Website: apple
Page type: customer-info-address
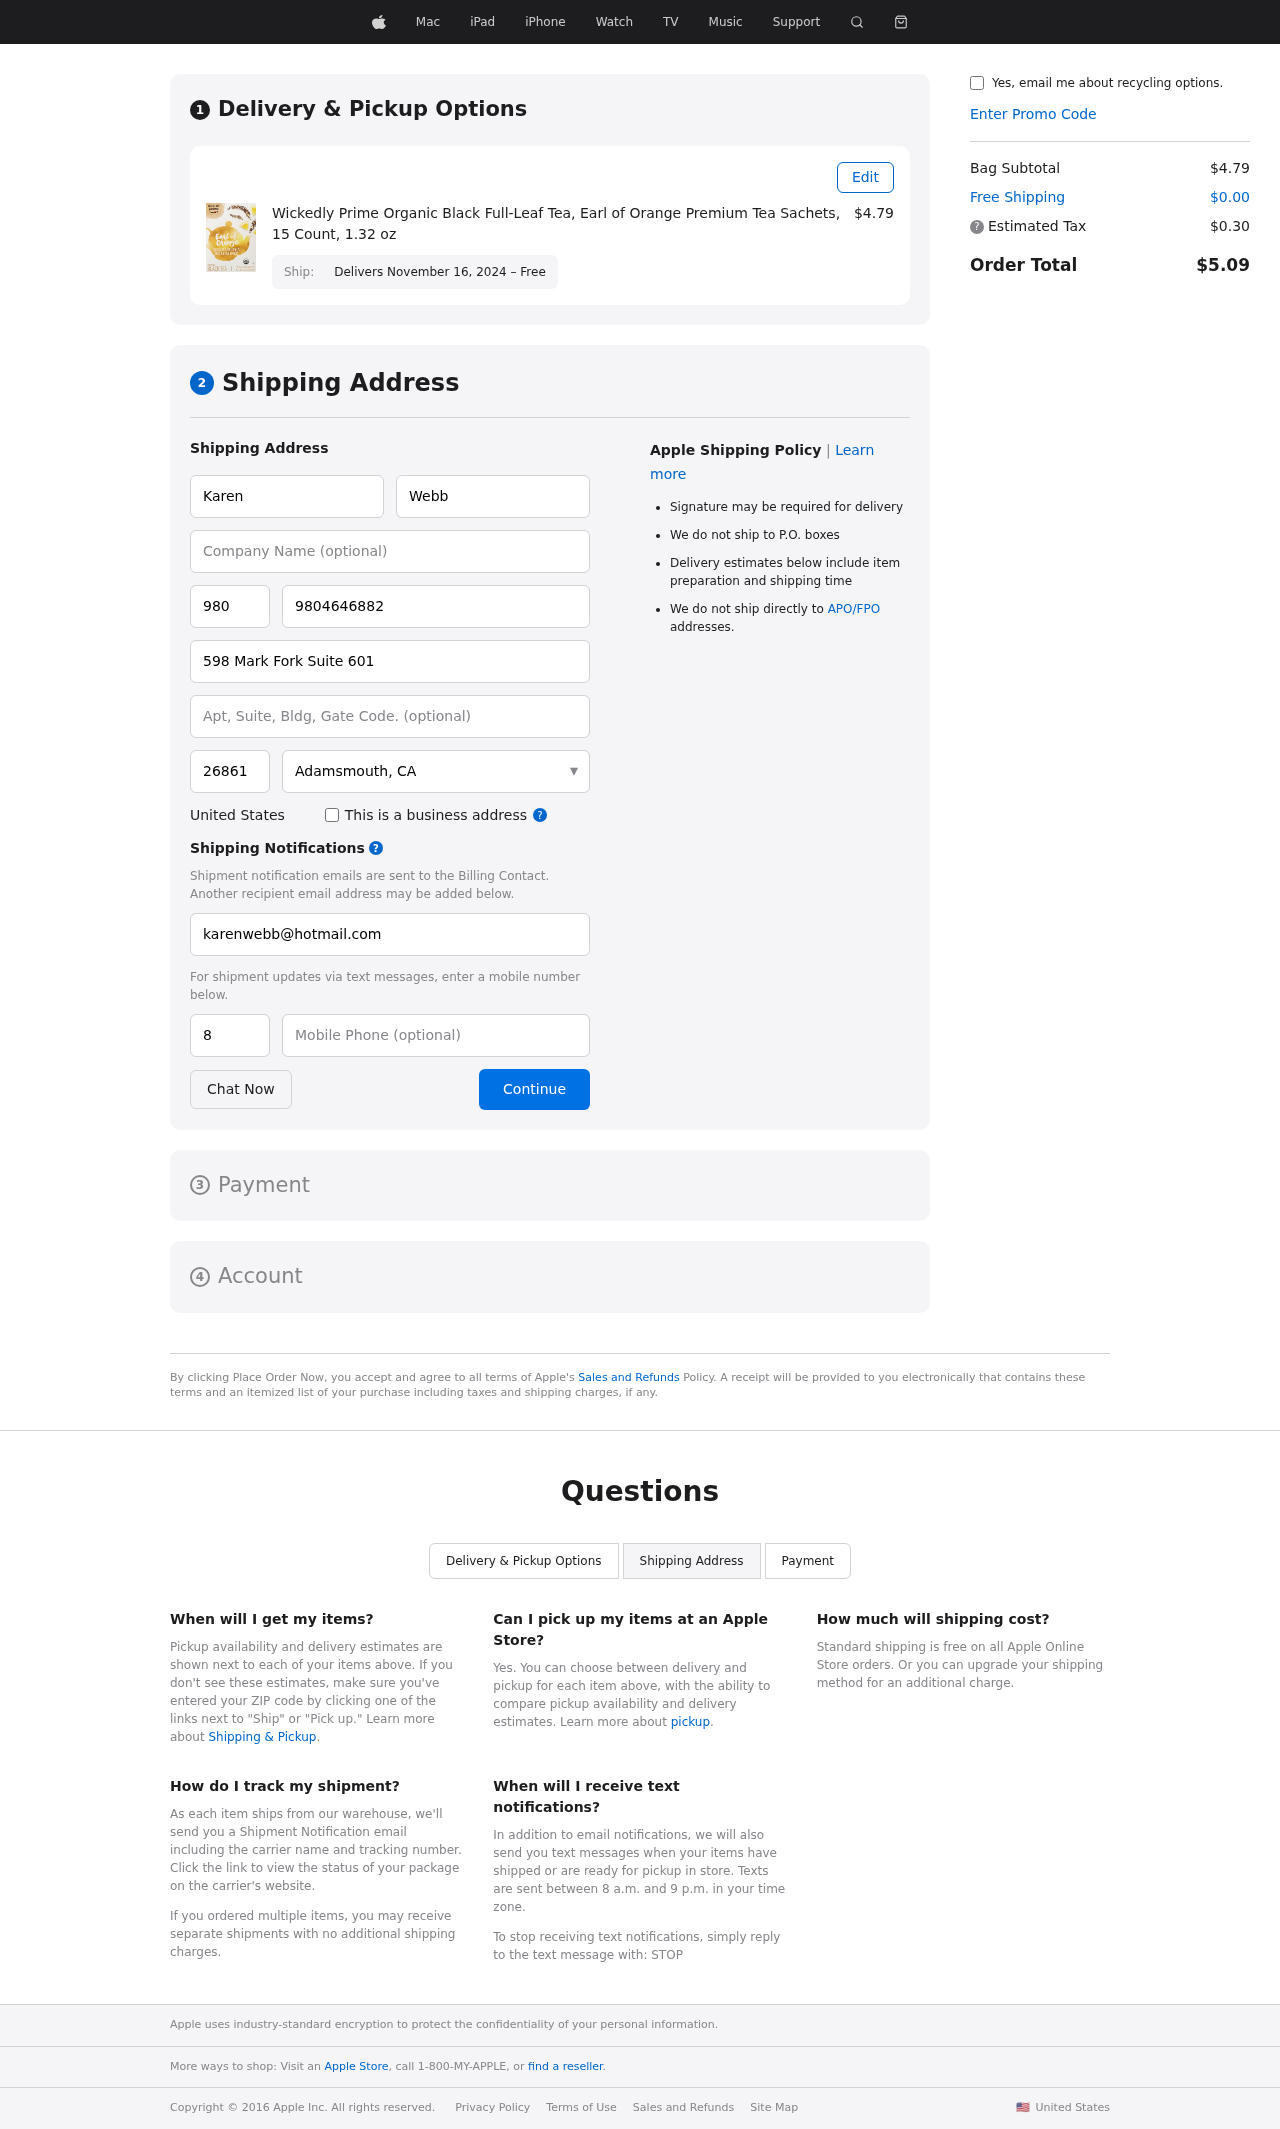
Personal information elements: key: PII_CITY_STATE
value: Adamsmouth, CA
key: PII_COUNTRY
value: United States
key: PII_EMAIL
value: karenwebb@hotmail.com
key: PII_FIRSTNAME
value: Karen
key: PII_LASTNAME
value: Webb
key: PII_PHONE
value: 9804646882
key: PII_PHONE_ALT
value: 8394718851
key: PII_PHONE_ALT_AREA
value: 839
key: PII_PHONE_AREA
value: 980
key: PII_POSTCODE
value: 26861
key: PII_STREET
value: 598 Mark Fork Suite 601
Product elements: key: PRODUCT1_NAME
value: Wickedly Prime Organic Black Full-Leaf Tea, Earl of Orange Premium Tea Sachets, 15 Count, 1.32 oz
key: PRODUCT1_PRICE
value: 4.79
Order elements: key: ORDER_DELIVERY_DATE
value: Delivers November 16, 2024 – Free
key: ORDER_SUBTOTAL
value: $4.79
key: ORDER_SHIPPING_COST
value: $0.00
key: ORDER_TAX
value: $0.30
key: ORDER_TOTAL
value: $5.09